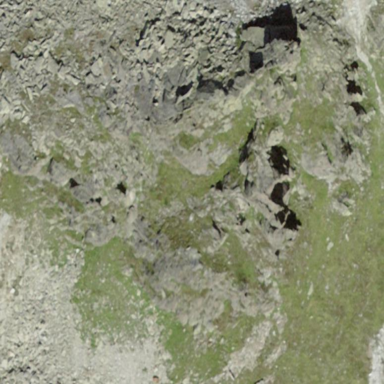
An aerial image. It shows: Landscape of bare rock.